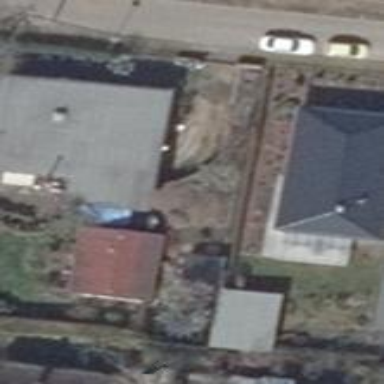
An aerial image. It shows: Detached building.